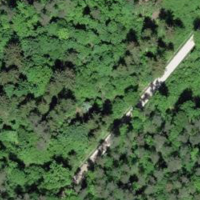
EUNIS habitat code: 44
Species observed at this site:
Fraxinus excelsior